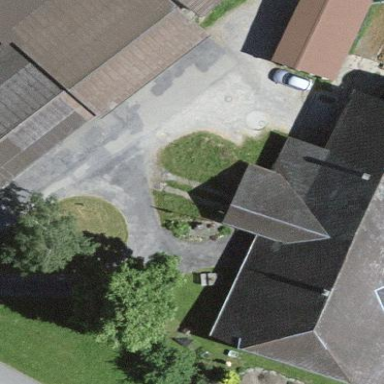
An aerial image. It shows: Farmyard area.